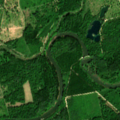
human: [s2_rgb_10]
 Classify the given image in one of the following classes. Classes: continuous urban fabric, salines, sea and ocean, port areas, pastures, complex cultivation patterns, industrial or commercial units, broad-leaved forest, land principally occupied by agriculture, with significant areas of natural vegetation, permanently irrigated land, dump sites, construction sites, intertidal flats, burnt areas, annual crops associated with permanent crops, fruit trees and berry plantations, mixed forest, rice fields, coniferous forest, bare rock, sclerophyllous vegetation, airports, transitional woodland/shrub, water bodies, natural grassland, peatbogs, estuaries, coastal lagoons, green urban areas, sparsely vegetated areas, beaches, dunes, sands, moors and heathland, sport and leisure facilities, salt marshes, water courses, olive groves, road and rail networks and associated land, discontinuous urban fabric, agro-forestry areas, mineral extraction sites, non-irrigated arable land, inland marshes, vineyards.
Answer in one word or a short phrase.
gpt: broad-leaved forest